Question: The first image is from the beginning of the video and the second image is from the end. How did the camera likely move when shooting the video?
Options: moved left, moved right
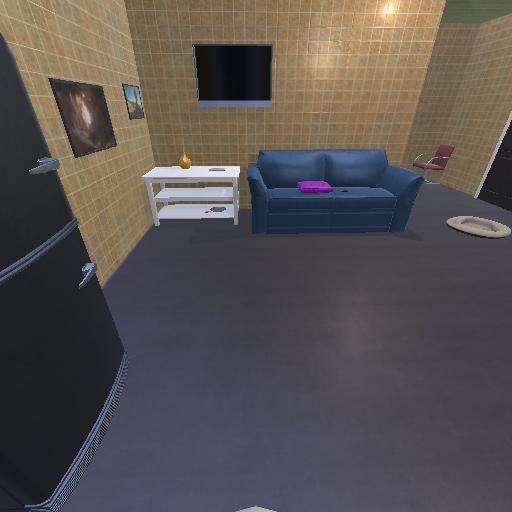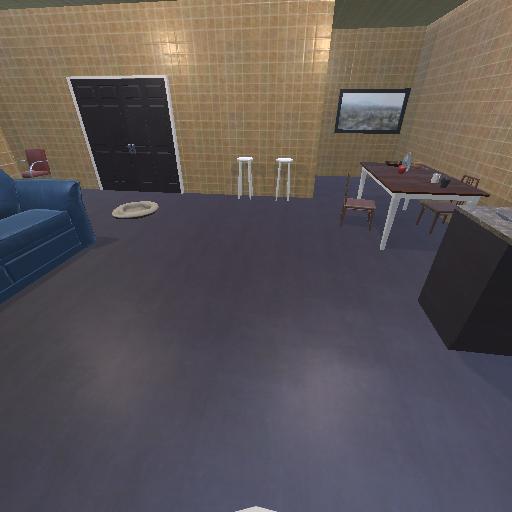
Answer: moved left